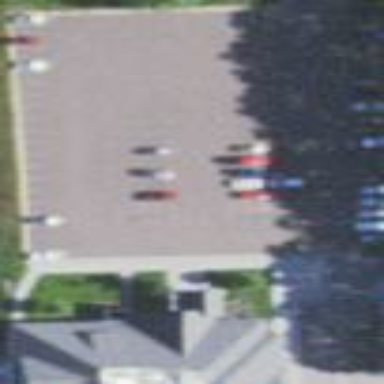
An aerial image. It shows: Parking area with surface.